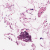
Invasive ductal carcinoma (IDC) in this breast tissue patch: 0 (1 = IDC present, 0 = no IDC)